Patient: sex M, age 50
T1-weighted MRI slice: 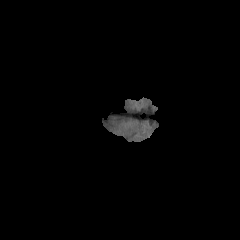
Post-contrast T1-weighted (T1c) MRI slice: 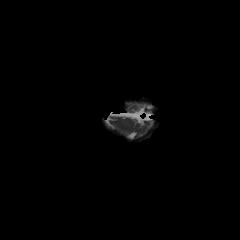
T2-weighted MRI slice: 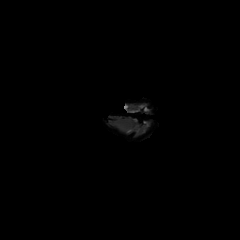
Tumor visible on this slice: no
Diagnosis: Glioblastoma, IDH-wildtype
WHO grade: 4